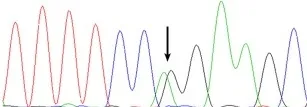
Pedigree diagrams, mutation detection, and conservation analysis. Protein alignment showed conservation of the R831 and R975 residue of RAG1 across 12 species (C).
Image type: chart (chart)